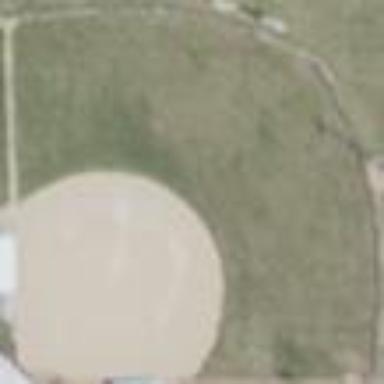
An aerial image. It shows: Baseball pitch for leisure and sports activities.